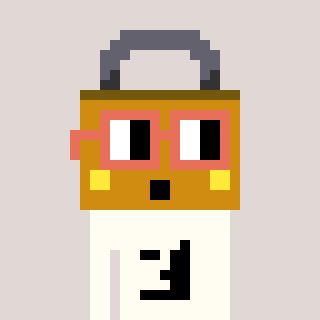
a pixel art character with square orange glasses, a lock-shaped head and a grayscale-colored body on a warm background